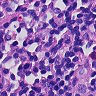
Metastatic tissue present: no